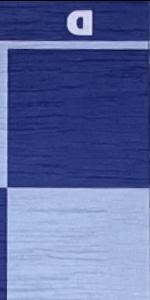
Label: Empty